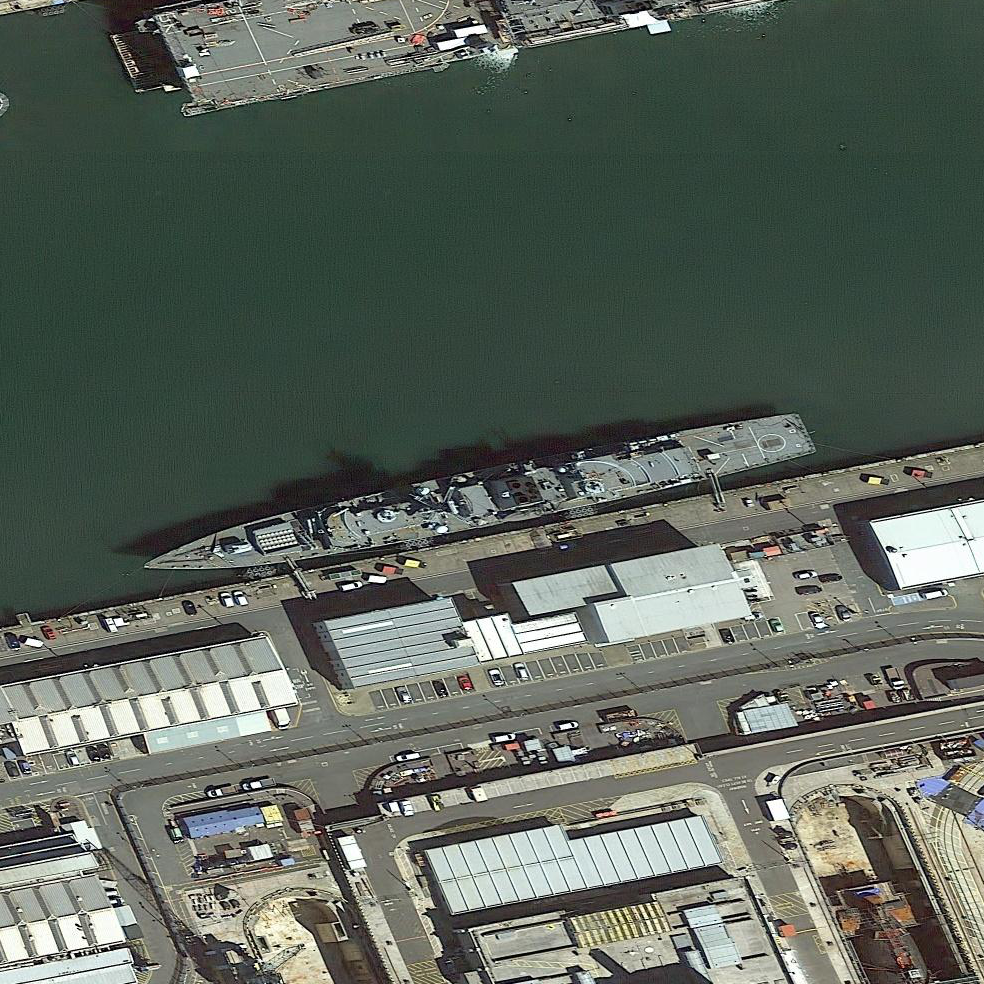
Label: cruiser